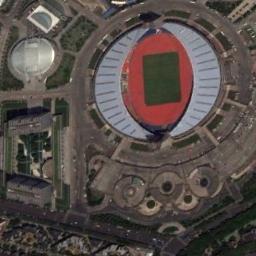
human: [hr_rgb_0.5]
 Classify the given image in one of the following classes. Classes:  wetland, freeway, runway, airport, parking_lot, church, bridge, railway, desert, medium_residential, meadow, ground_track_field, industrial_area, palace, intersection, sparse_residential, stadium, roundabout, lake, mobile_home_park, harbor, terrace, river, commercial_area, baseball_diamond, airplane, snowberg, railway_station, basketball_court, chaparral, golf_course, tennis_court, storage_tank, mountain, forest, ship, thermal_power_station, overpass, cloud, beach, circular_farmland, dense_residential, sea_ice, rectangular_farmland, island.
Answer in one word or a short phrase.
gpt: stadium